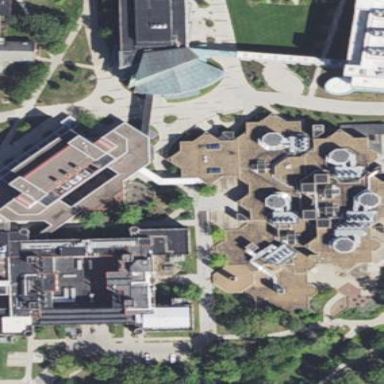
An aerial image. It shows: University building.